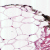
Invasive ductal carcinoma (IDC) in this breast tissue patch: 0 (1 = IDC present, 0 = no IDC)